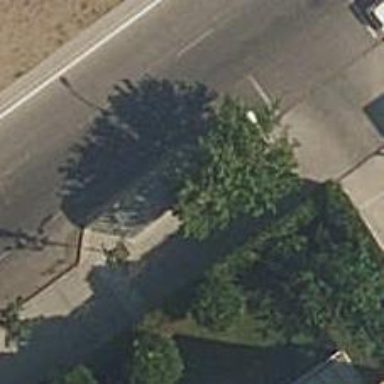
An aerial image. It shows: Bus stop with platform for public transport.